Question: Say i have an image :

This signifies that 1 has friends 2,3,4 and 6 is also the friend of 1.
How do i get these ids 2,3,4 and 6 that are friends with 1 using
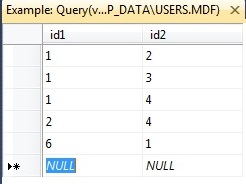
Answer: that depends a bit on which DB you are using - the following will work in MySQL and Oracle and perhaps in MS SQL server (not sure):
'''
SELECT
(CASE WHEN ID1 = 1 THEN ID2 ELSE ID1 END) AS THEFRIENDS
FROM YOURTABLE WHERE
ID2 = 1 OR
ID1 = 1
'''
This one works everywhere but is perhaps less performant:
'''
SELECT ID1 FROM YOURTABLE WHERE ID2 = 1
UNION
SELECT ID2 FROM YOURTABLE WHERE ID1 = 1
'''